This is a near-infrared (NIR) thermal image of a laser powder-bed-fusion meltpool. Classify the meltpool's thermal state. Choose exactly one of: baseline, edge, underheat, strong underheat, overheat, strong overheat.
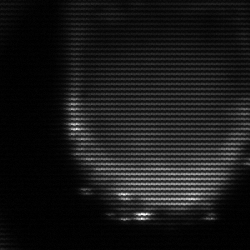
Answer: edge